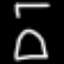
Label: hourglass